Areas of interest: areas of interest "Educational"
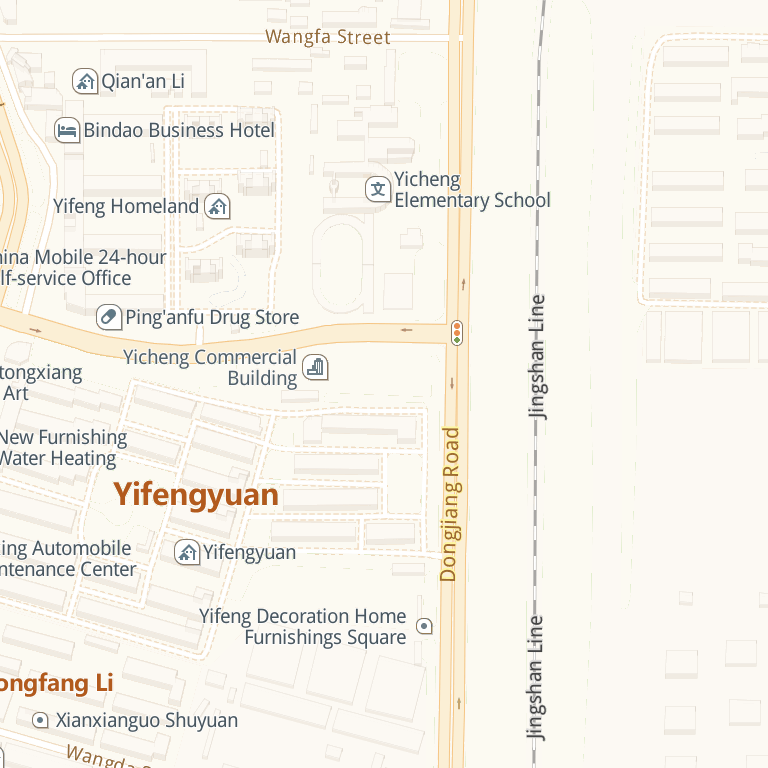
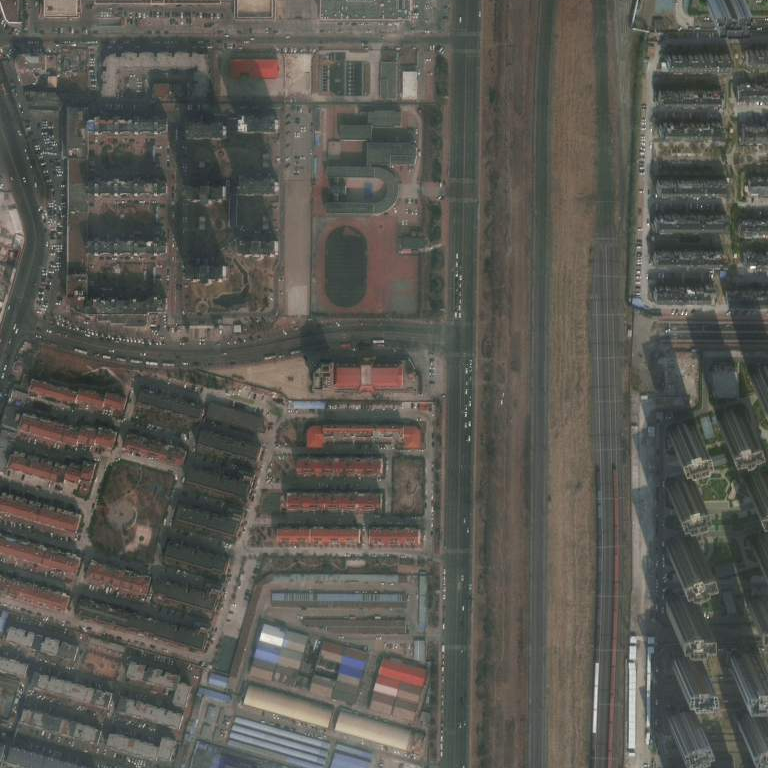